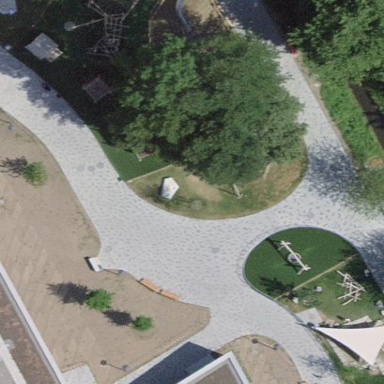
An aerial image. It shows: Playground area for leisure activities on the land.